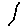
Label: line